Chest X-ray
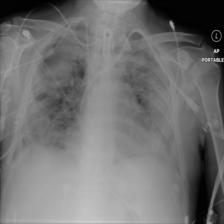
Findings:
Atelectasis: negative
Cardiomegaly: negative
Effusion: negative
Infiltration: negative
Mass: negative
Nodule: negative
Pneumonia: negative
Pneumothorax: negative
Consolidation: positive
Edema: negative
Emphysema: negative
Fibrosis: negative
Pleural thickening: negative
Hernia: negative